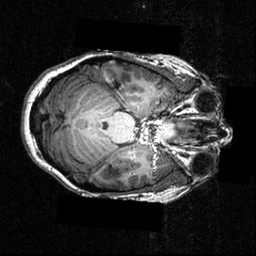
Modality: T1w
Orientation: axial
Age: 20
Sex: female
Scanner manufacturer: siemens
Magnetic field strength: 3.951 T
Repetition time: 1.5 s
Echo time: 0.00335 s